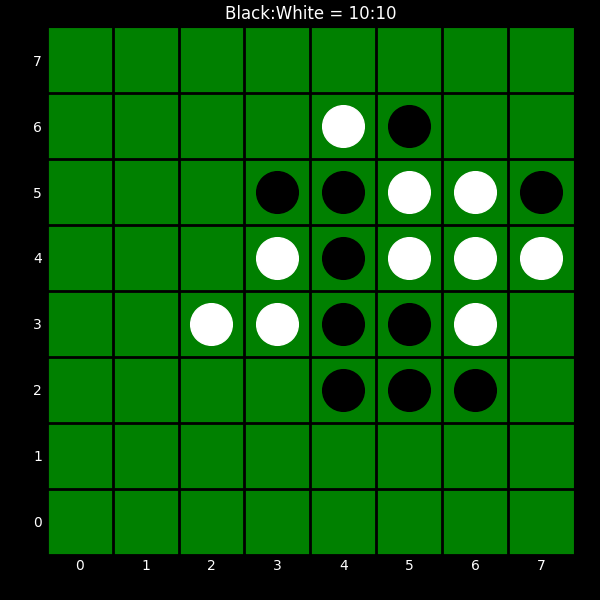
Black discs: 10
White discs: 10